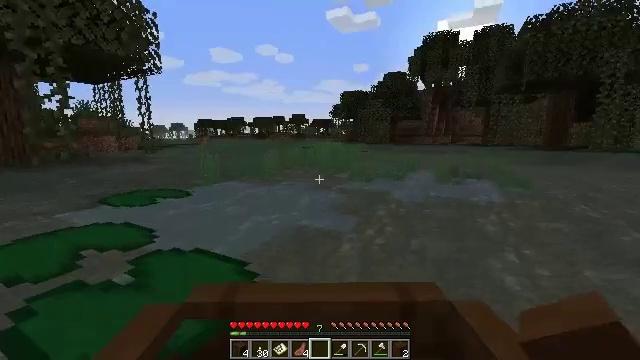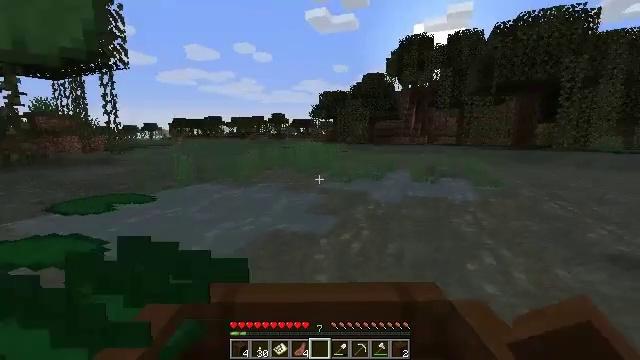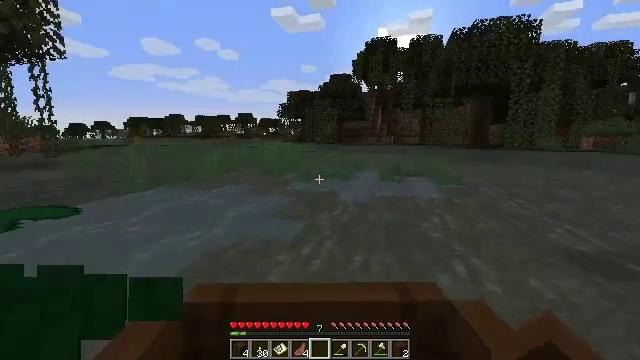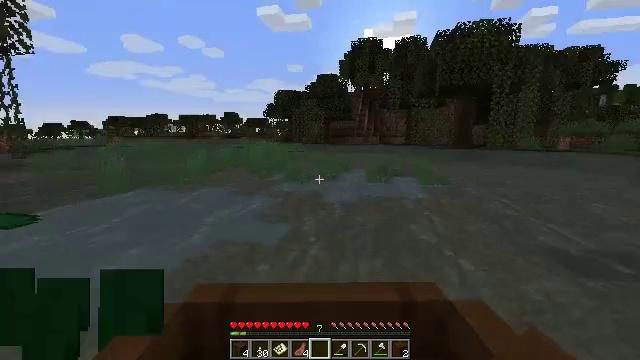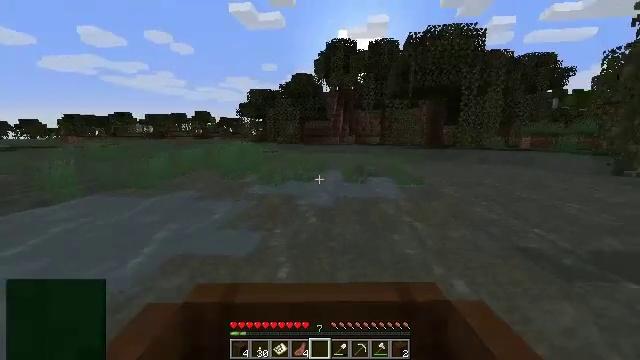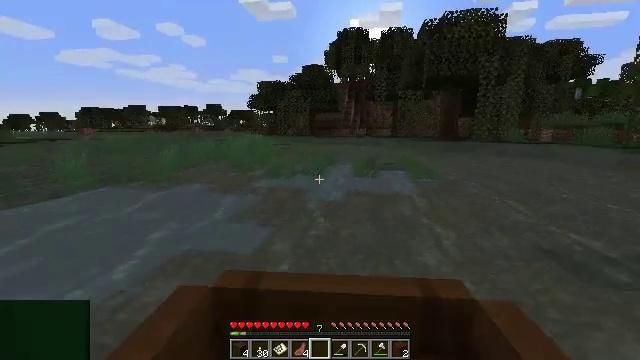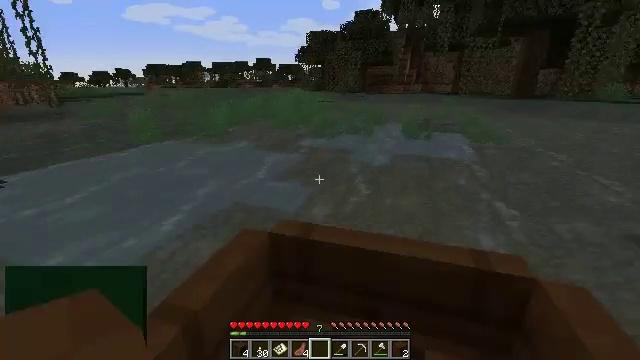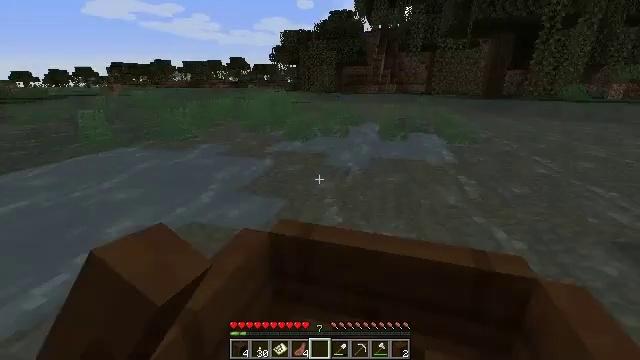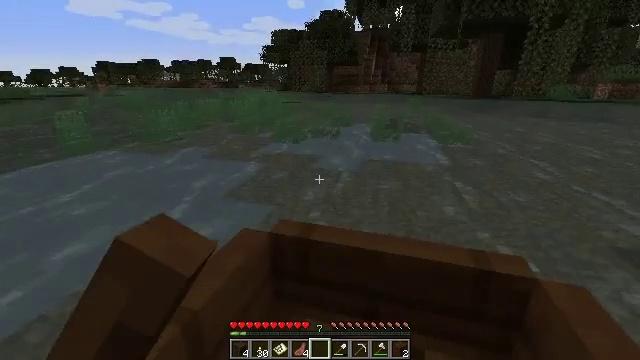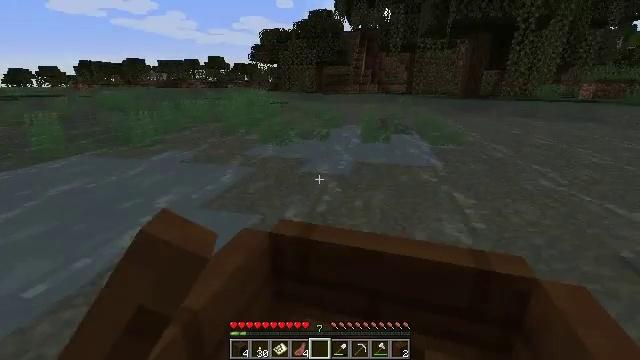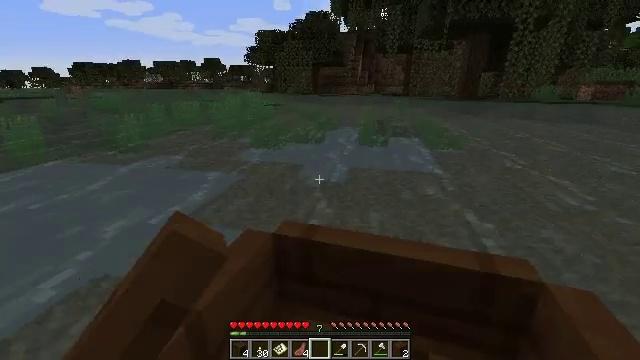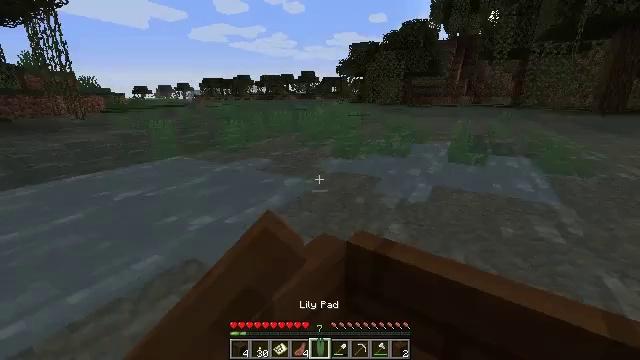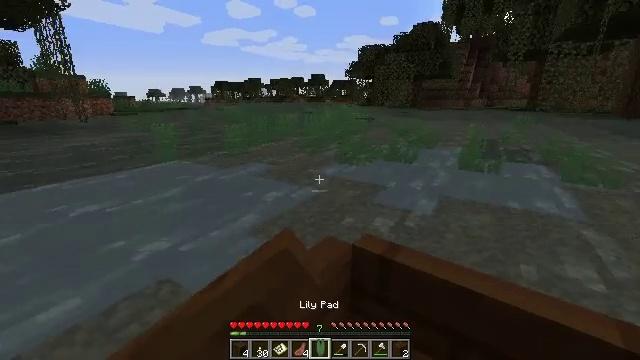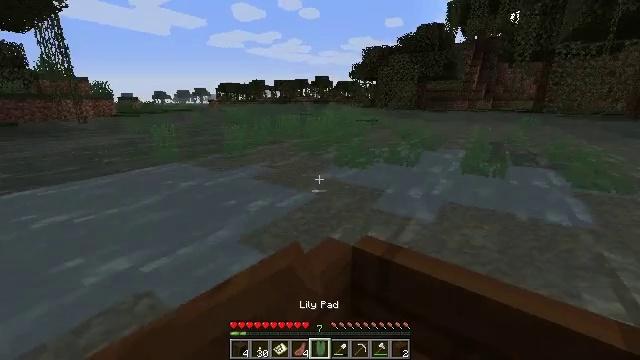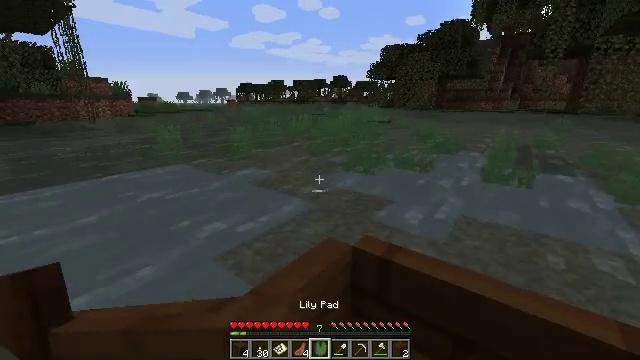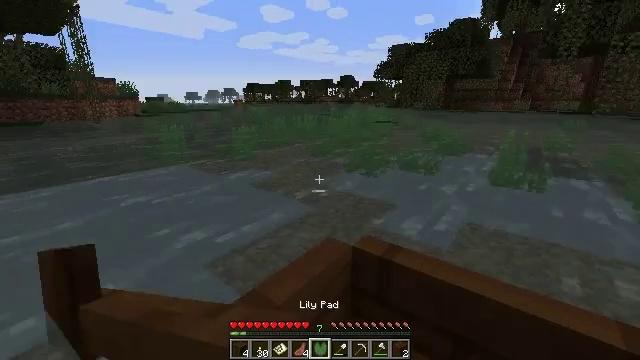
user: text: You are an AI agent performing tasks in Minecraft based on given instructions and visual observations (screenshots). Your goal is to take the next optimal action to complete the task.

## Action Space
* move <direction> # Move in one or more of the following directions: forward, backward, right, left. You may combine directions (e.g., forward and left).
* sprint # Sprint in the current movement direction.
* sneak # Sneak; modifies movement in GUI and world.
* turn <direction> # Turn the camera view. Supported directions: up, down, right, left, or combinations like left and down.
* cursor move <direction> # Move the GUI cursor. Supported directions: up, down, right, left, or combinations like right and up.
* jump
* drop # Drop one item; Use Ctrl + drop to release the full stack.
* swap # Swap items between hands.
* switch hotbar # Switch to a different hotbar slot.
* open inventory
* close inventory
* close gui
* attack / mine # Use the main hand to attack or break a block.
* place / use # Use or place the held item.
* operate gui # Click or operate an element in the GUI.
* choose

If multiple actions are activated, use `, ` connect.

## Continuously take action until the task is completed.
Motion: motion action
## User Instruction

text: Harvest sugar cane from the plant.
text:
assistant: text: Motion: move forward
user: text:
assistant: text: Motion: move forward
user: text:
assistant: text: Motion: move forward
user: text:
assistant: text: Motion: move forward
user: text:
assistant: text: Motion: move forward, turn left and down
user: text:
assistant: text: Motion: move forward, turn left and down
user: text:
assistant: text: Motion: move forward
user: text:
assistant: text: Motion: move forward
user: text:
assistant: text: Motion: move forward and move left
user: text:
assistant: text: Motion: move forward and move left
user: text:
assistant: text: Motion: move forward and move left, turn left and up
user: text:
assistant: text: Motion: move forward and move left, turn left
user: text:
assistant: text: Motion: move forward and move left
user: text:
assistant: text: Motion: move forward
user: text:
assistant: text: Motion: move forward
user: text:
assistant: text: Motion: move forward
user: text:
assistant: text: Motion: move forward and move left
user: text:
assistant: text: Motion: move forward and move left
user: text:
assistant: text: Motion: move forward and move left
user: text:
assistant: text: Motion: move forward and move left
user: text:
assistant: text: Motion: move forward and move left
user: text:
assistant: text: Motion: move forward and move left
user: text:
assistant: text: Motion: move forward and move left
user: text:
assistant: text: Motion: move forward, turn right
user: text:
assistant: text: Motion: move forward, turn right and up
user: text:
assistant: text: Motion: move forward, turn right and up
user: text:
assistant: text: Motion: move forward, turn right
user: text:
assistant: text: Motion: move forward, turn right
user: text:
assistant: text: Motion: move forward, turn right
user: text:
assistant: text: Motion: move forward, turn right